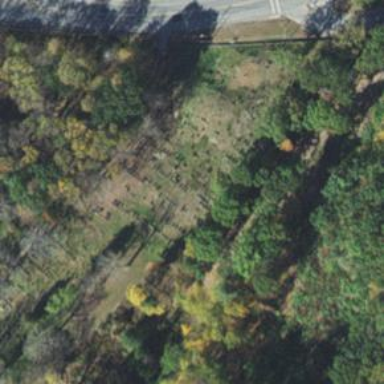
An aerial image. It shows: Cemetery.